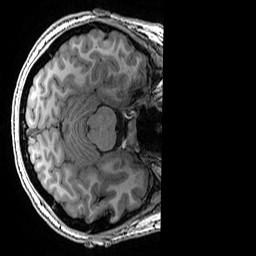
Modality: T1w
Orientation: axial
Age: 22
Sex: female
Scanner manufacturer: ge
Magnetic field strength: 3 T
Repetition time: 0.007 s
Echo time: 0.00342 s